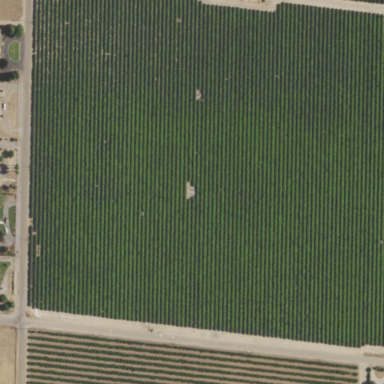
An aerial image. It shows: Vineyard where grapes are grown.